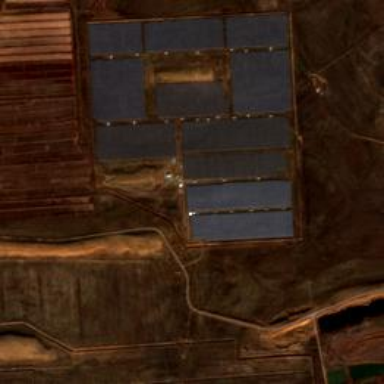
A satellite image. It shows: Solar power plant utilizing photovoltaic technology.